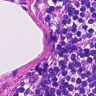
Metastatic tissue present: no